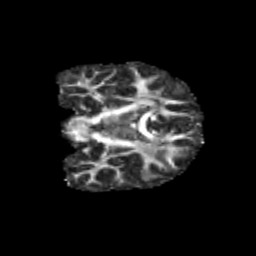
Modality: FA
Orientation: coronal
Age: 11
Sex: male
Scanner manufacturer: siemens
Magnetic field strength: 3 T
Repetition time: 3.8 s
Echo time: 0.07 s